Question:
I am working on visualization tree map which shows the product categories.There are two values of any range.First value decides size of segments and second value decides the color of segments.Now the conditions is if value is +ve then color range must be vary between green color and if -ve then value vary between red color (for big value color effect will be more dark and for small value color effect will be more light )
How do I done this .
the value ranges between 12 to 8 digits (- or +ve)
Help me please.
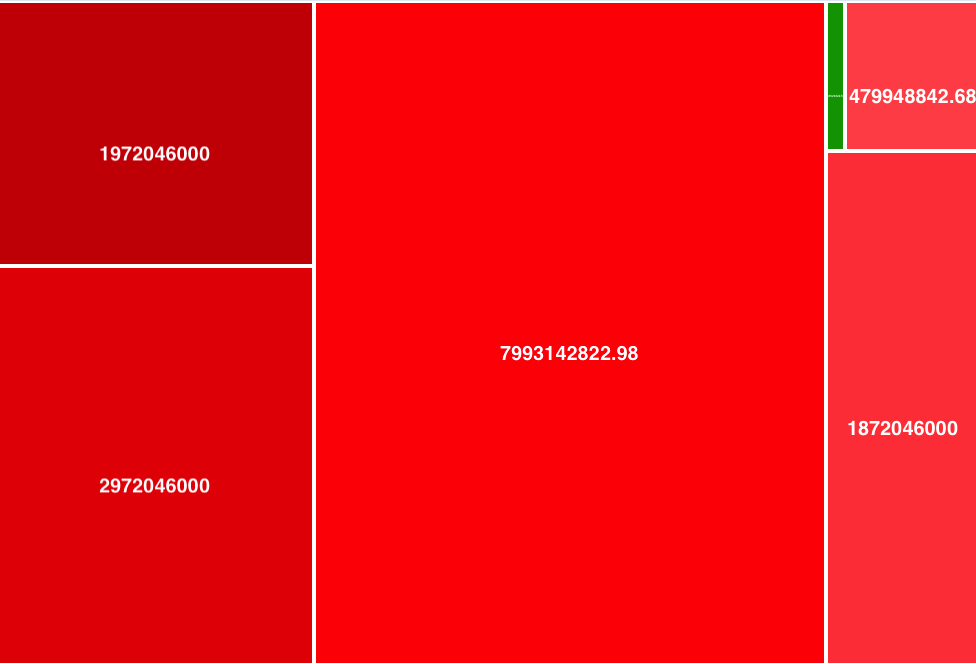
Answer: You would want start by looking at the <URL> method of 'UIColor'. The 'hue' value will control choice between greens and reds. The 'saturation' and/or 'brightness' value will determine the "darkness", depending on what exactly you mean by "dark".
You can create a simple app with a UISliders for hue/sat/brightness and a UIView to display the selected color to experiment with HSB colors. Here's <URL> that implements such a tool.